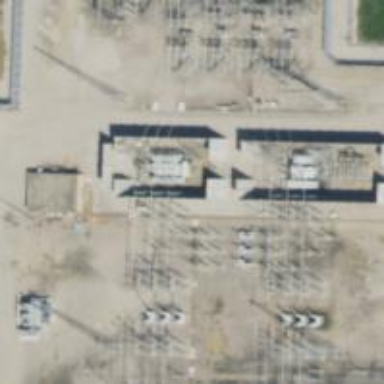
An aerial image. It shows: Switch used for power control.